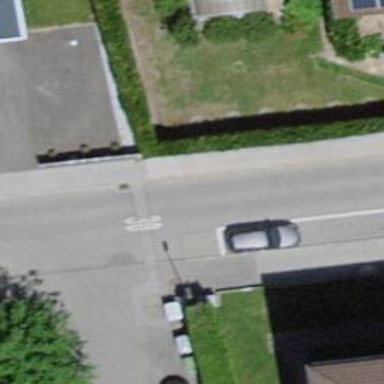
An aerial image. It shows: Hedge barrier.